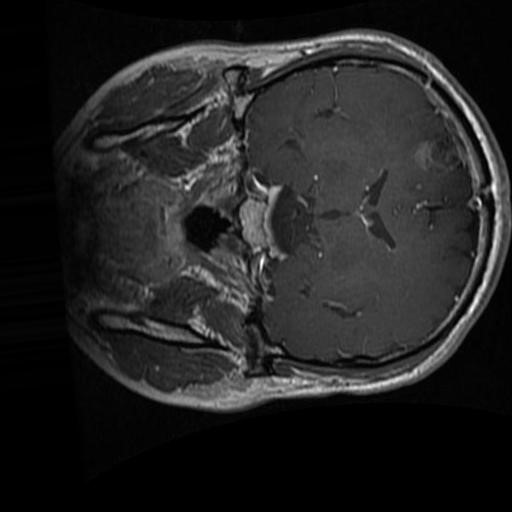
Label: brain_glioma